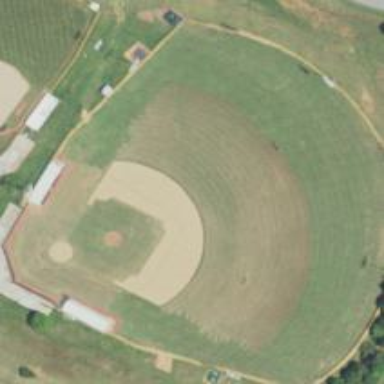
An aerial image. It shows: Baseball pitch for leisure land.